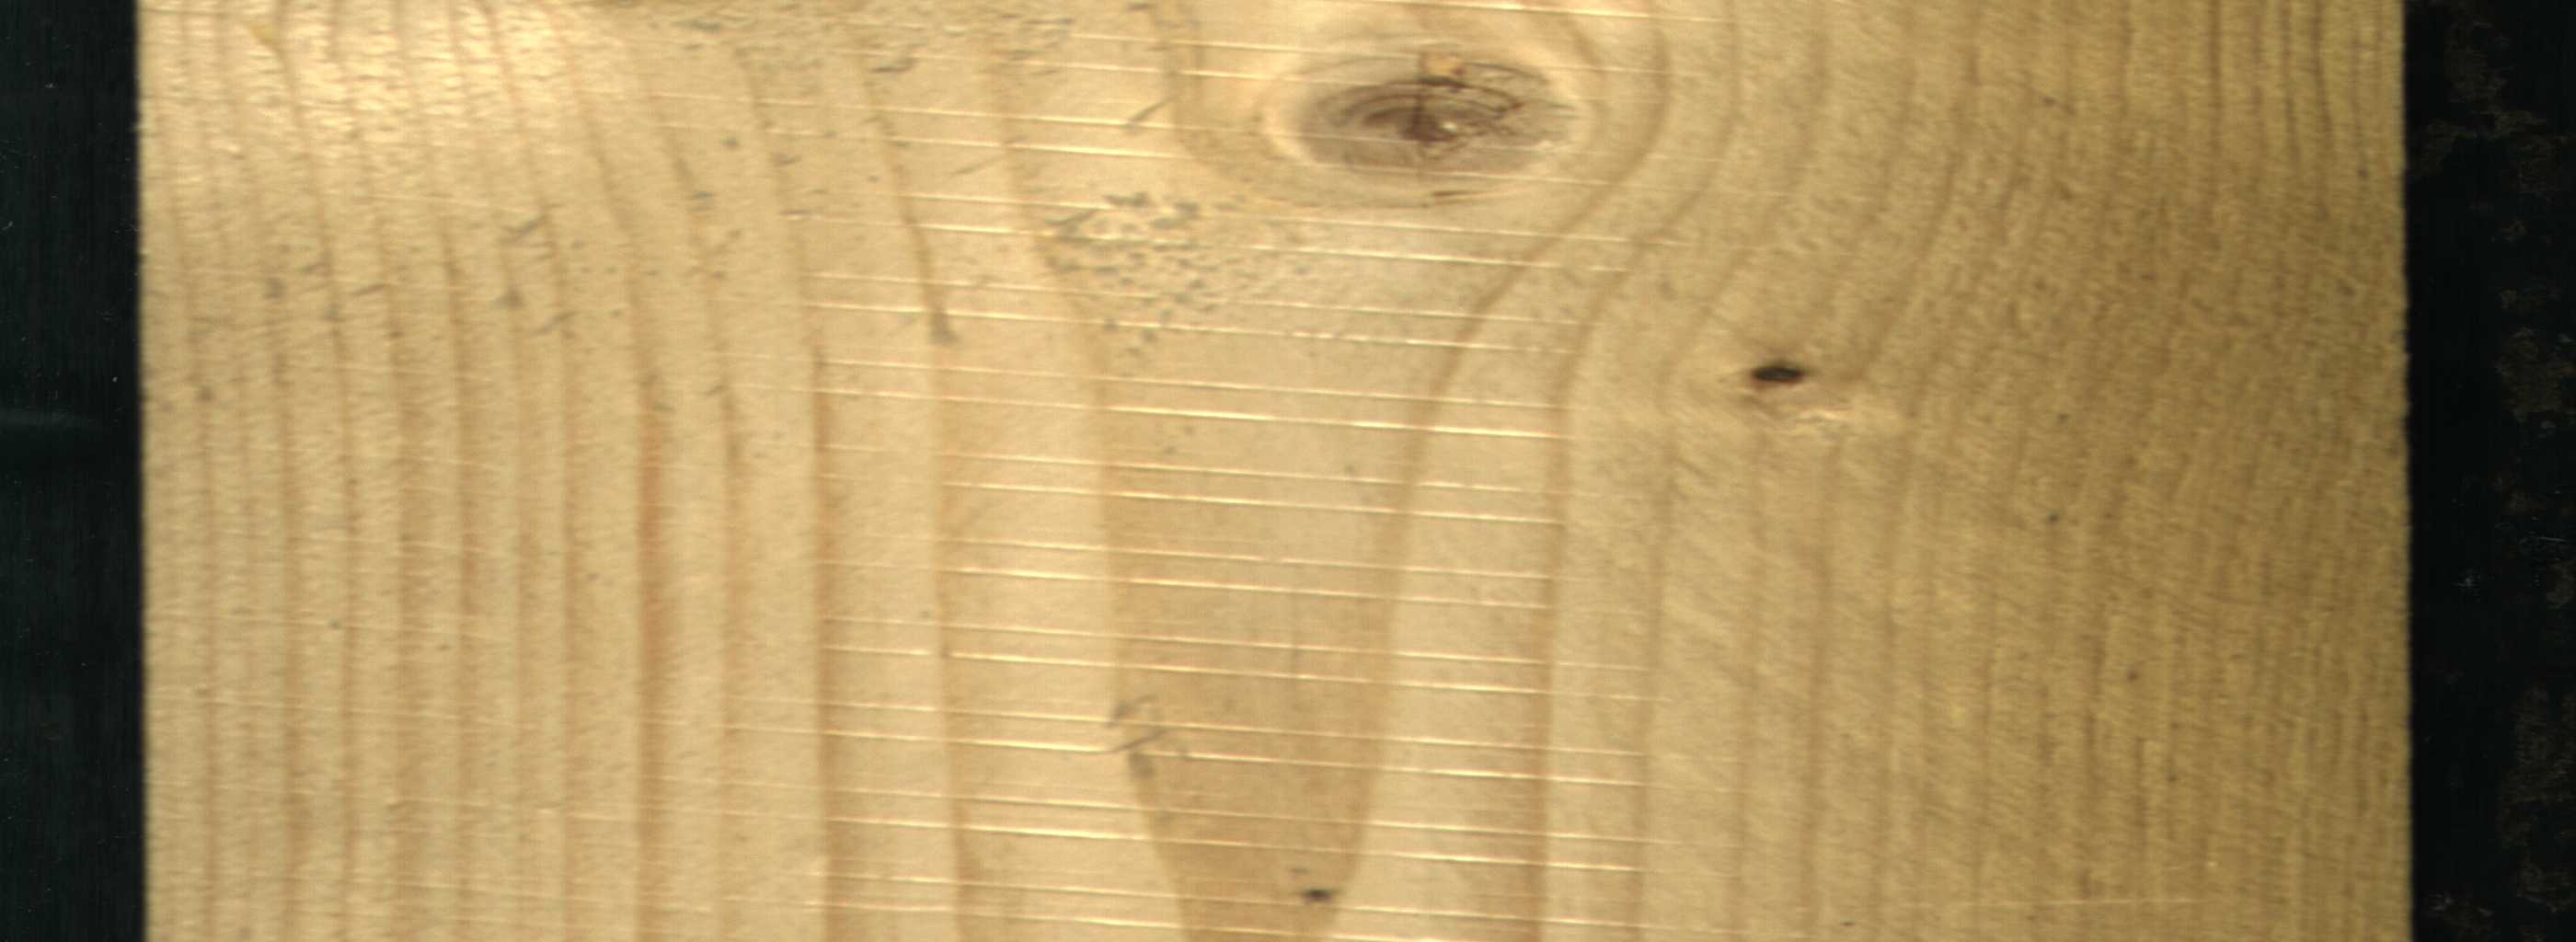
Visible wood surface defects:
Live_Knot
Live_Knot